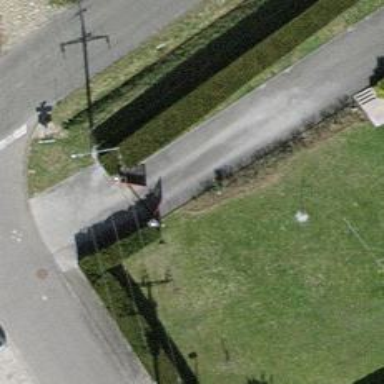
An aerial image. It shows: Gate.